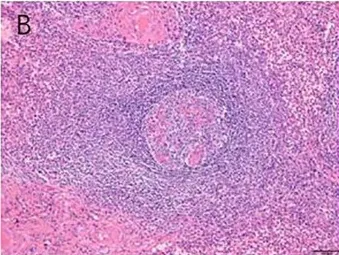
Histopathological and immunohistochemical findings, Histopathological examination (A, B): "onion skin-like" structure. Magnification x100 (panels A); x200 (B-F).
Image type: pathology (immunostaining)